Question: I have been encouraged to ask this question on SO instead of GitHub:
According to the <URL> for 'ReminderMinutesBeforeStart':
'''
[JsonProperty(NullValueHandling = NullValueHandling.Ignore,
PropertyName = "reminderMinutesBeforeStart",
Required = Newtonsoft.Json.Required.Default)]
public Int32? ReminderMinutesBeforeStart { get; set; }
'''
I have a few questions all pertaining to this property.
1. In the Outlook Web App interface it presents:

Why does it present and ? makes sense. doesn't IMHO.
1. The maximum value presented in the above drop list is 2 weeks. Is this the official limit? I can't see it documented. If it is the limit, can it be expanded to 4 weeks so that it is as competitive as the Google reminder interval?
2. What exactly happens if we use a value larger than the 2 weeks or a negative value? Is this documented?
Thank you for the clarification.
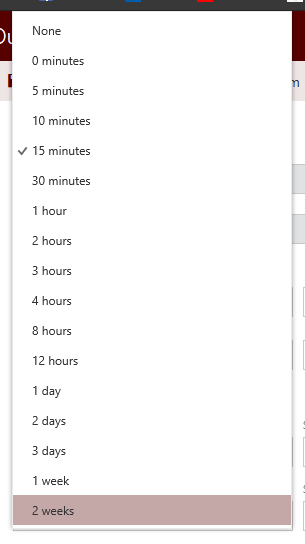
Answer: To answer your questions:
1. 0 minutes will trigger a reminder when the event happens. If you've scheduled an event at 2:00 PM and set the reminder of 0 minutes it will pop a reminder at exactly 2:00 PM. If you set the reminder for 5 minutes, a reminder will pop at at 1:55 PM. If you've set it for None then it will not pop any reminder.
2. Every UI has to make choices on what it displayed to a user. This property is scoped to minutes which means the value could be 0,1,2,3,4,5,etc. but showing every possible option would make the UI unusable. Therefore some choices are made about what is reasonable.
3. The class defines the property as Int32? so it could theoretically be set as high as 2,147,483,647 (which represents more than 4000 years). Clearly that would be an irrational value. For 4 Weeks, simply set it for 40320.